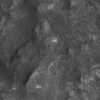
Label: not_dusty